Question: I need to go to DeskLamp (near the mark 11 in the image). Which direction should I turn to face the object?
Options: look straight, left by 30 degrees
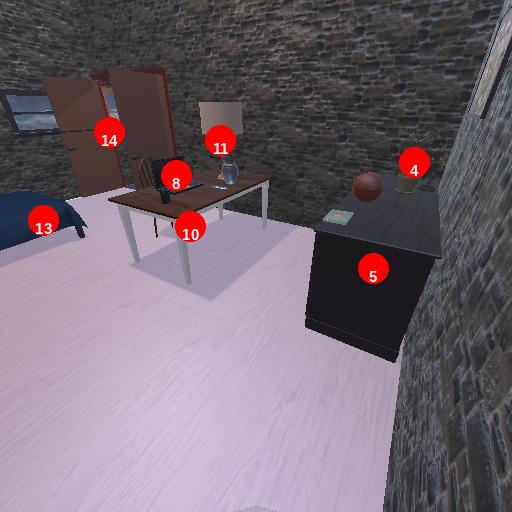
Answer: look straight